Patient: sex M, age 78
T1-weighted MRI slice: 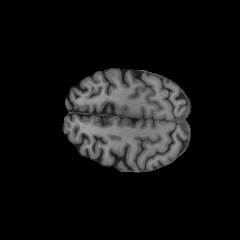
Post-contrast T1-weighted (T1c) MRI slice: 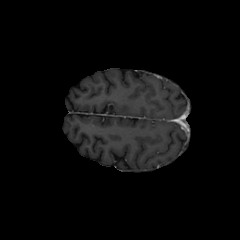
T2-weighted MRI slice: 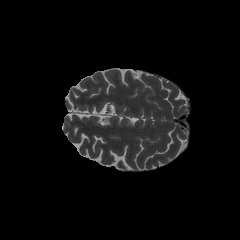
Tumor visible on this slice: no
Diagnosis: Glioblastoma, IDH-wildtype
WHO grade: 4